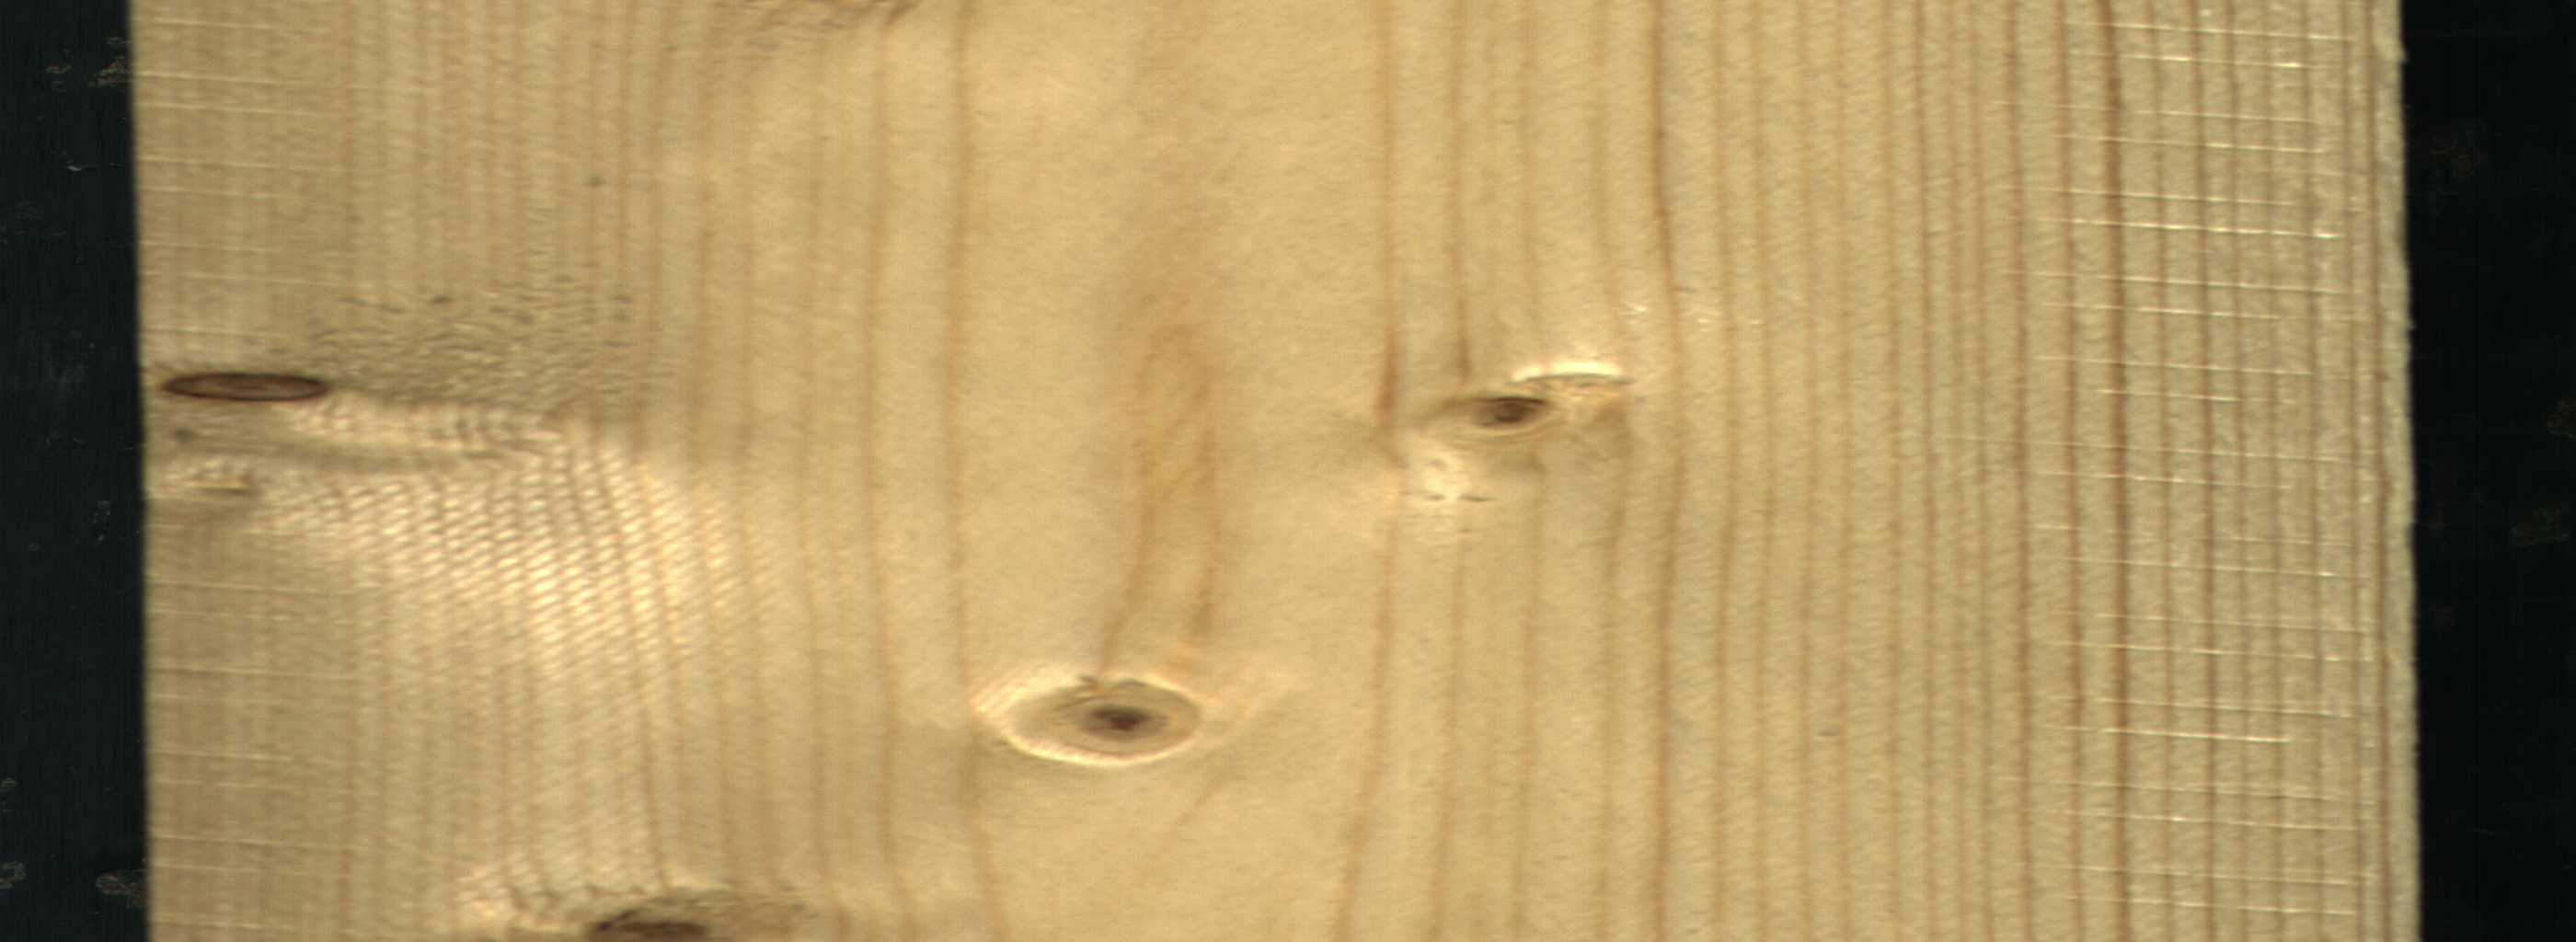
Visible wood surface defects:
Dead_Knot
Live_Knot
Live_Knot
Live_Knot